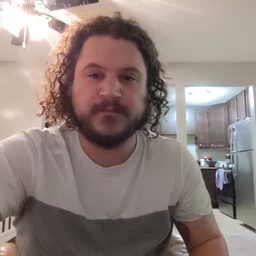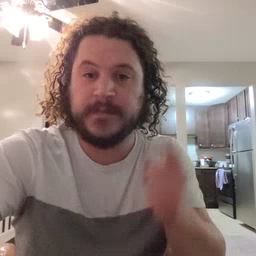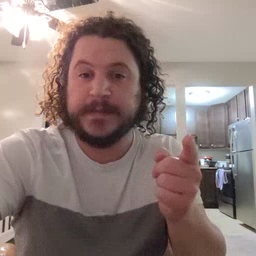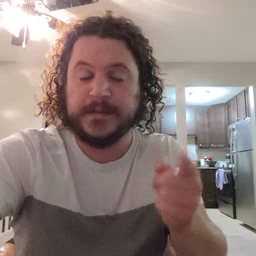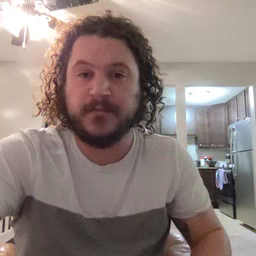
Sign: hesheit